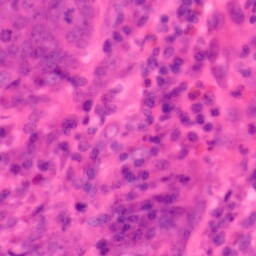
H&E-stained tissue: Colon